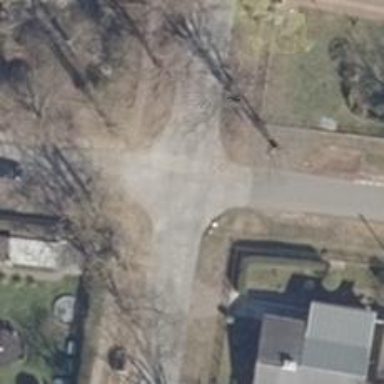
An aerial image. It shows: Residential road.